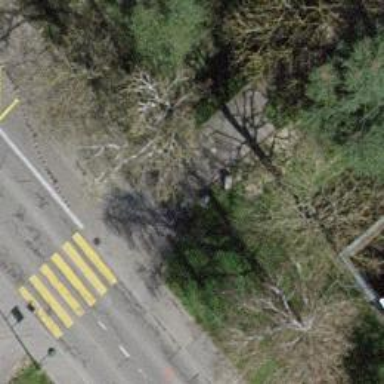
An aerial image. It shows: Sidewalk.